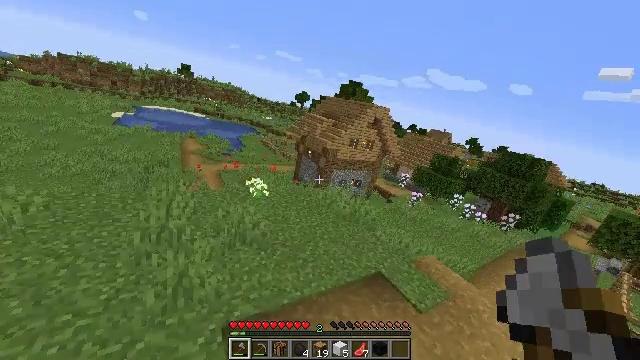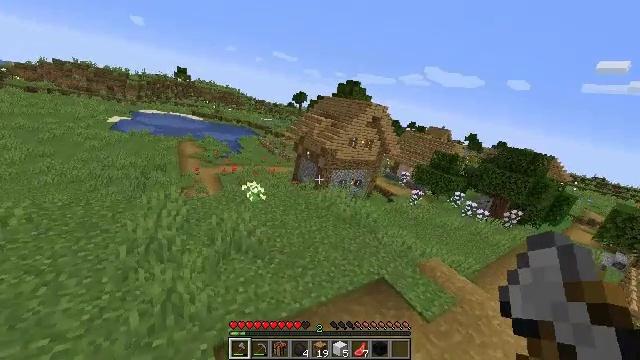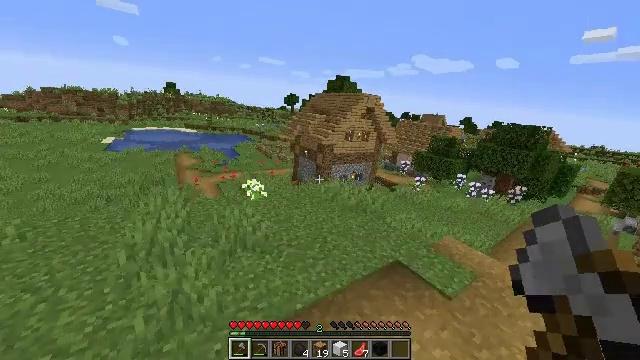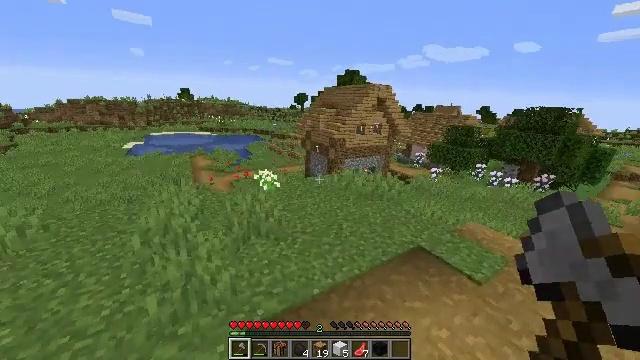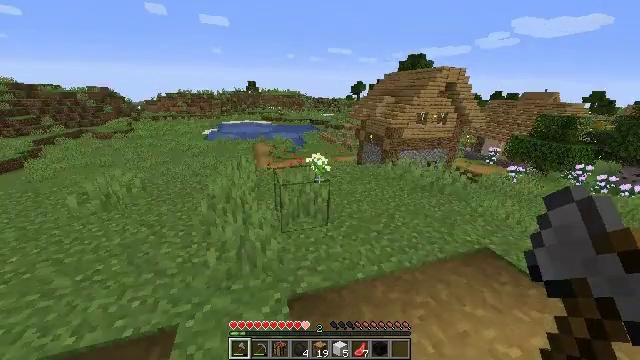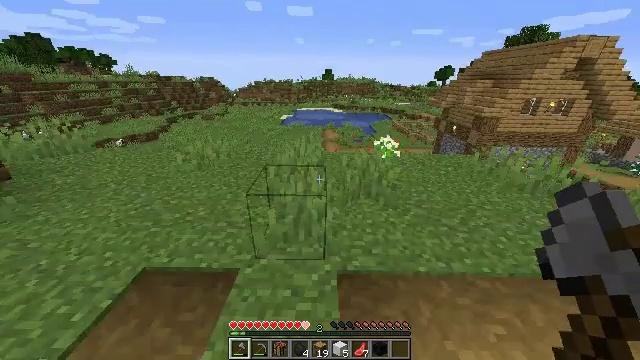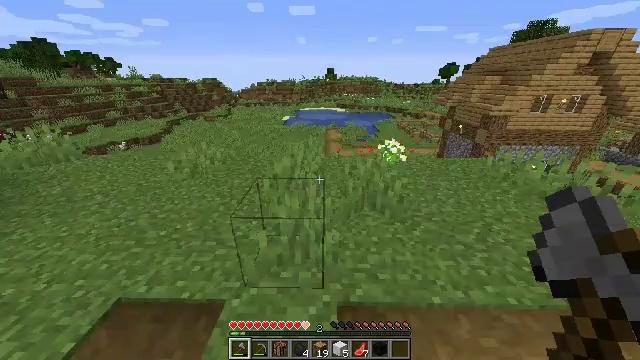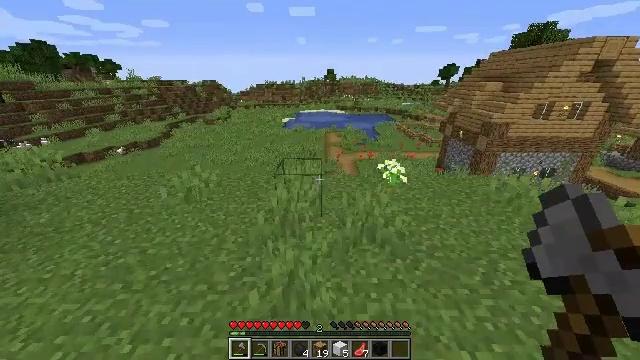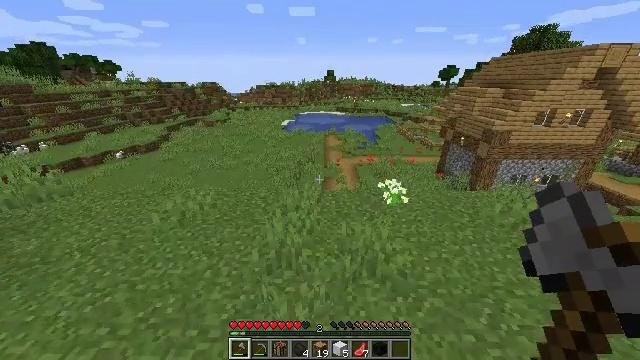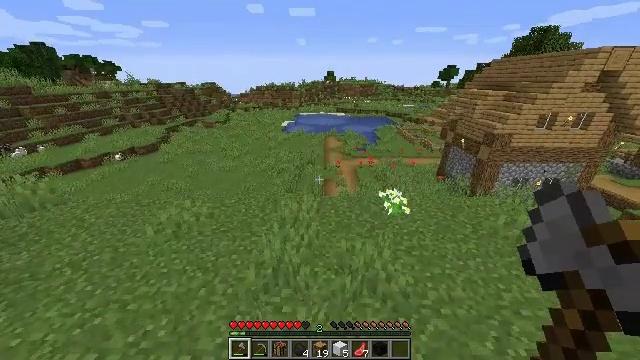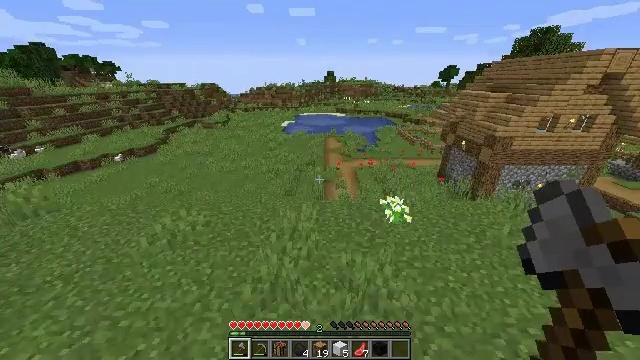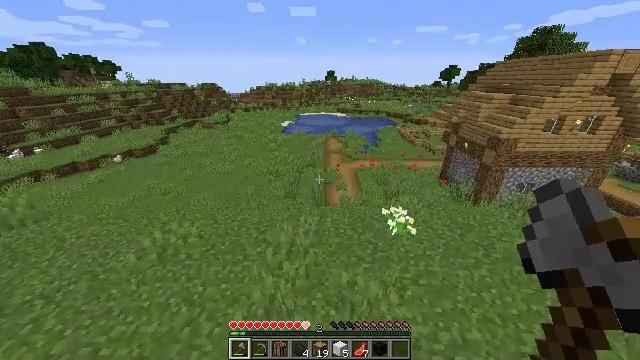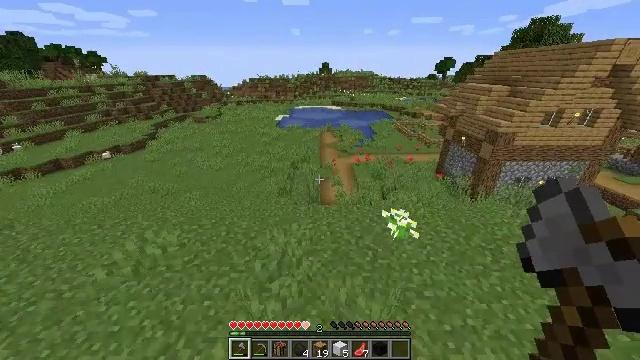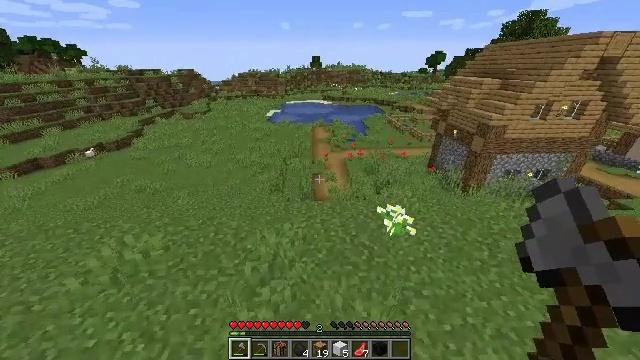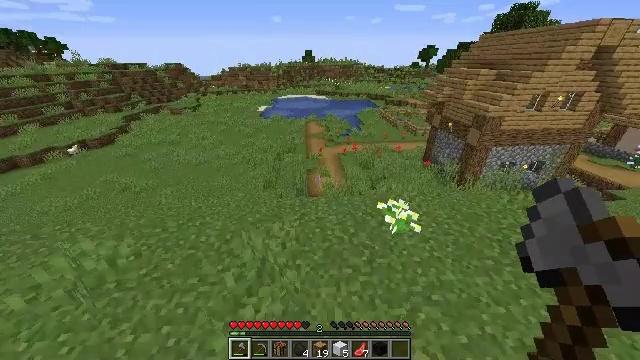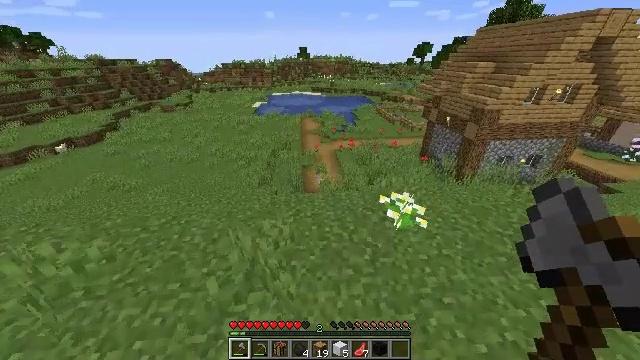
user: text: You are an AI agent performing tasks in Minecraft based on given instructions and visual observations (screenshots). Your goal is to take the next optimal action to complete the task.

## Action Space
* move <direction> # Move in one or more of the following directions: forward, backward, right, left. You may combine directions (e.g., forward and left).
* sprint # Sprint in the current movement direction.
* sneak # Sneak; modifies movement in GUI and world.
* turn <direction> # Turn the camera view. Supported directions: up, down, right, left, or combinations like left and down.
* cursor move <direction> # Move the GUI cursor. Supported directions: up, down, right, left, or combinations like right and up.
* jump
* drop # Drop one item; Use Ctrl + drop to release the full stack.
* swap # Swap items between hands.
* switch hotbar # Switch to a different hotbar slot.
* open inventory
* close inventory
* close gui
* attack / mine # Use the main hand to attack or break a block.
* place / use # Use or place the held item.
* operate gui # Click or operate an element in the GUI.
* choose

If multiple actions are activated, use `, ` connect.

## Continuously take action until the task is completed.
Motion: motion action
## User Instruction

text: Destroy the bookshelf.
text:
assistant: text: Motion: move forward, sprint, jump
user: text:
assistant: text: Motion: move forward, sprint, jump
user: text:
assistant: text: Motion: move forward, sprint, turn left, jump
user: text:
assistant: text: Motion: move forward, sprint, turn left and down, jump
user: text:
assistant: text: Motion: move forward, sprint, turn left and down, jump
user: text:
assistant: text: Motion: move forward, sprint, turn left, jump
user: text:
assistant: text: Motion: move forward, sprint, jump
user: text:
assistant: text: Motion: move forward, sprint, jump
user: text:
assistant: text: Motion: move forward, sprint, jump
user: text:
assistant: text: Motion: move forward, sprint, jump
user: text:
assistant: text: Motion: move forward, sprint, jump
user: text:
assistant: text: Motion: move forward, sprint, turn right and down, jump
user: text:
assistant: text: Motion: move forward, sprint, turn right and down, jump
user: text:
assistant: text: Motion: move forward, sprint, turn right and down, jump
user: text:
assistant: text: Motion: move forward, sprint, turn right, jump
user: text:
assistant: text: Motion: move forward, sprint, turn right, jump
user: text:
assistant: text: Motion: move forward, sprint, jump
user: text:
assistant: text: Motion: move forward, sprint, turn right and down, jump
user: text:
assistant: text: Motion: move forward, sprint, turn right and down, jump
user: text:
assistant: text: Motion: move forward, sprint, turn right and down, jump
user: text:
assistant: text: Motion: move forward, sprint, turn right, jump
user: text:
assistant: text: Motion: move forward, sprint
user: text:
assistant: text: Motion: move forward, sprint
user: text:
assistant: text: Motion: move forward, sprint
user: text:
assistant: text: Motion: move forward, sprint
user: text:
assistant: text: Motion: move forward, sprint, turn right
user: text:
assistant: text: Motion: move forward, sprint, turn right
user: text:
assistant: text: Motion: move forward, sprint, turn right
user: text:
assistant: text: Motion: move forward, sprint
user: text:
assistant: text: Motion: move forward, sprint